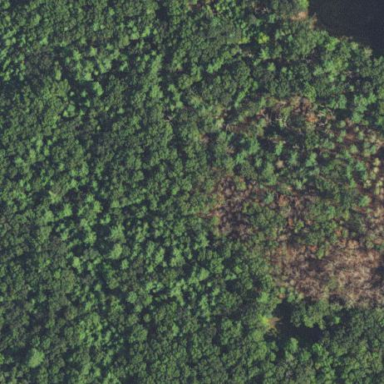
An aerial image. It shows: Woodland with needle-leaved trees.